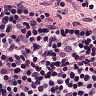
Metastatic tissue present: no